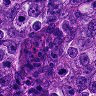
Metastatic tissue present: yes